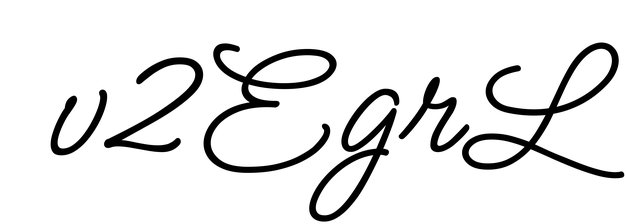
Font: MeowScript-Regular